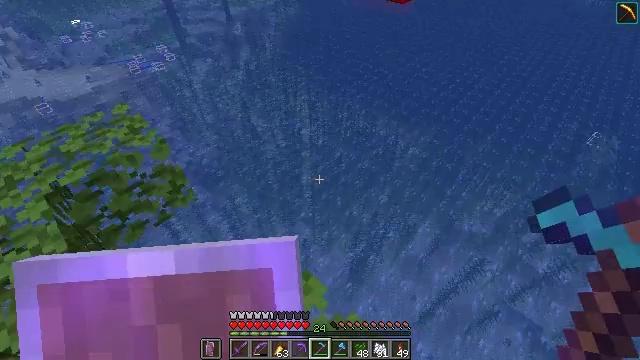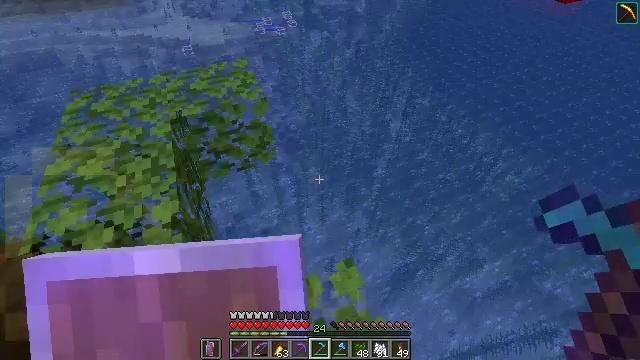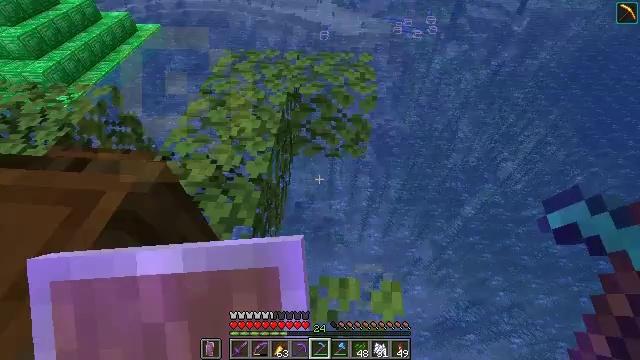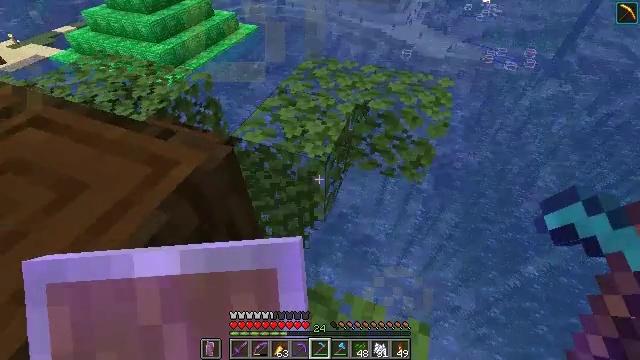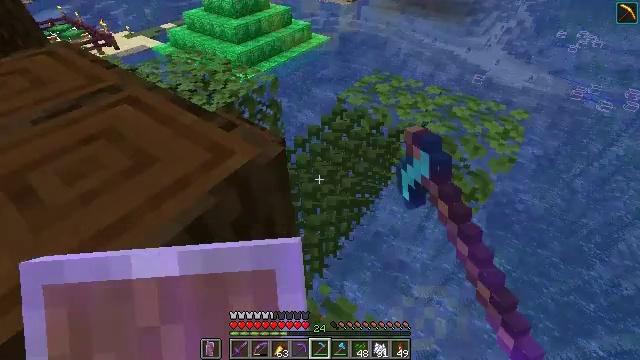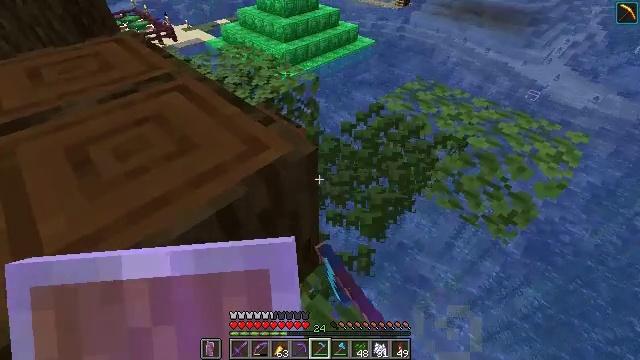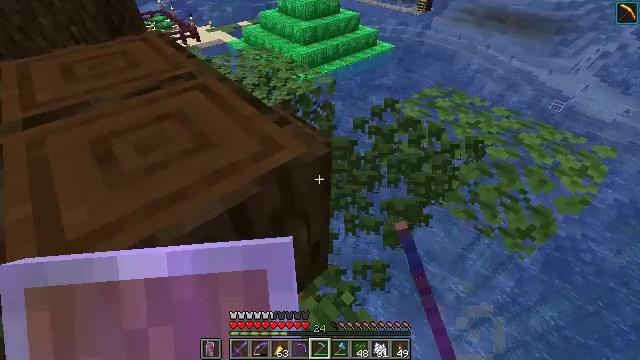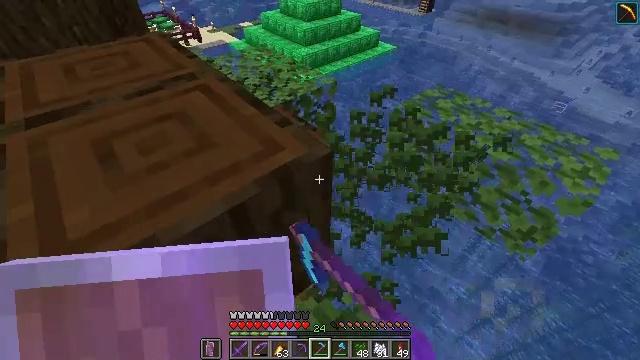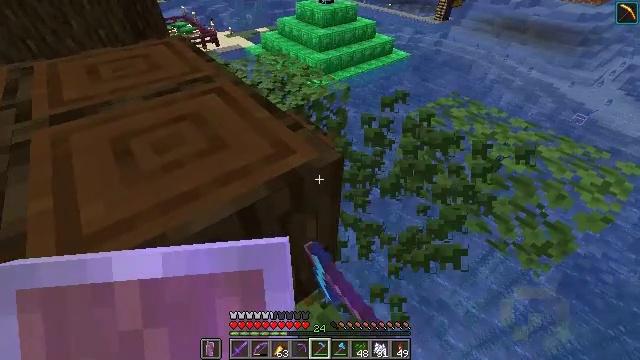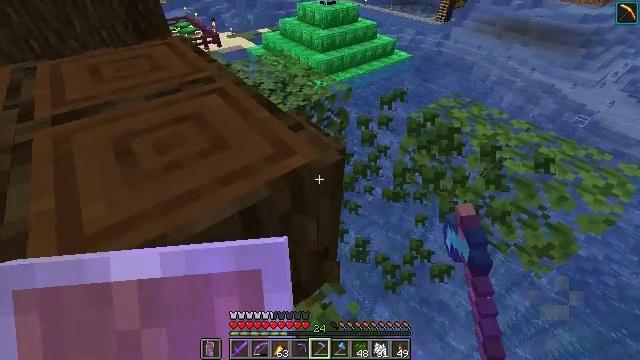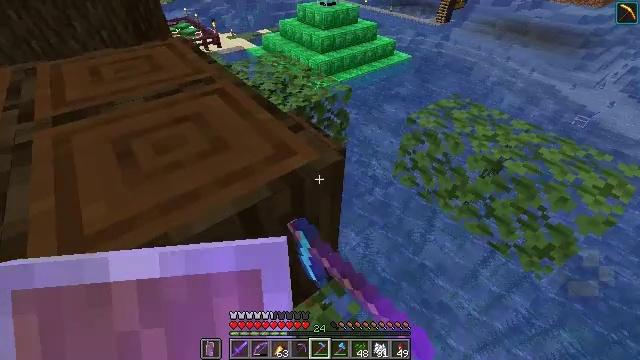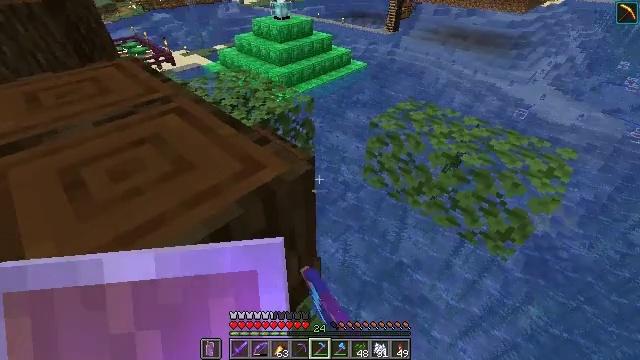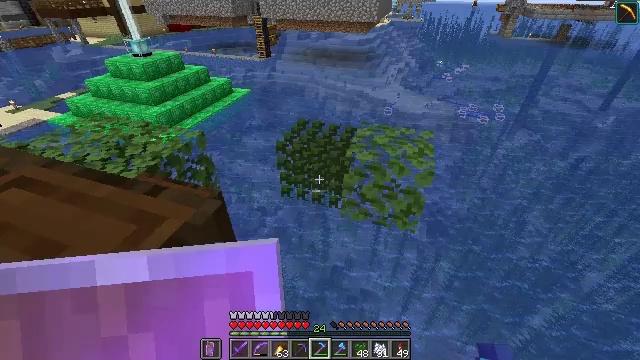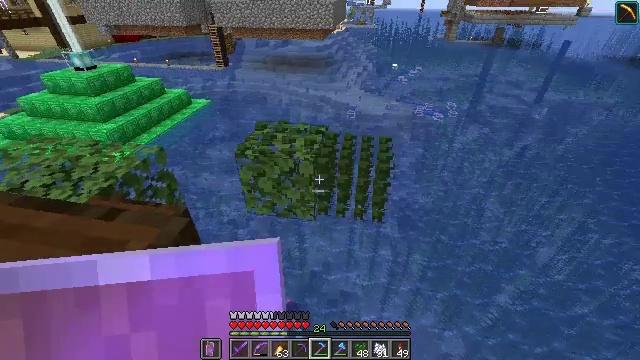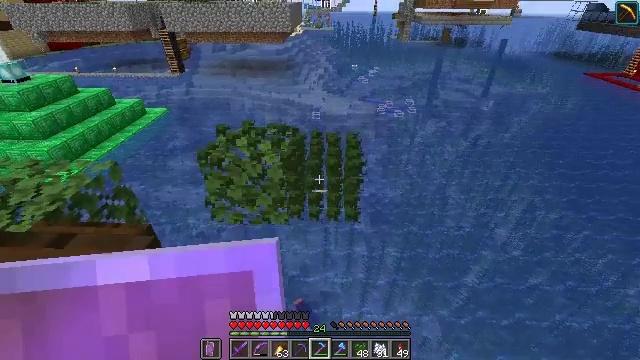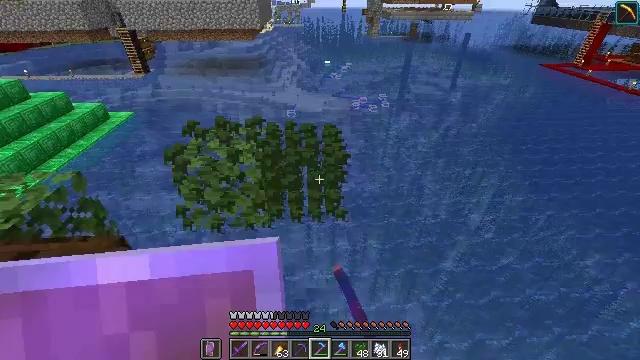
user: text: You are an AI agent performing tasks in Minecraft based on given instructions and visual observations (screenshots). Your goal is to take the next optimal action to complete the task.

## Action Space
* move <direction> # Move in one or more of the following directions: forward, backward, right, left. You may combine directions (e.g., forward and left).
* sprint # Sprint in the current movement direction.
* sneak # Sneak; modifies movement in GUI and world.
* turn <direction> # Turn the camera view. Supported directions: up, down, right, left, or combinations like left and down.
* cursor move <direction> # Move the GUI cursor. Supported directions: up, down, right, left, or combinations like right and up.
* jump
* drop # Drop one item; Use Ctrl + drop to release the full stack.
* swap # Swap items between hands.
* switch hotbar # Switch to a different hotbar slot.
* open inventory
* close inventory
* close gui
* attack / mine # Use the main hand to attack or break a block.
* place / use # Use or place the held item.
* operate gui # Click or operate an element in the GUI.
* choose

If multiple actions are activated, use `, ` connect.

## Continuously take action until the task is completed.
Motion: motion action
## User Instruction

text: Collect dark oak leaves by breaking them.
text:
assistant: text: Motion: turn left and down, attack / mine
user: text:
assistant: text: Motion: turn left, attack / mine
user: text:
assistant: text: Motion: turn left and up, attack / mine
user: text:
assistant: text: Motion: turn left and up, attack / mine
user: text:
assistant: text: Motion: turn left, attack / mine
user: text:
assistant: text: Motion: turn left, attack / mine
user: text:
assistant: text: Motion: attack / mine
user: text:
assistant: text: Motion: turn left and up, attack / mine
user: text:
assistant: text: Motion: attack / mine
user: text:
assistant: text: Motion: attack / mine
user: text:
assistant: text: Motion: turn right and up, attack / mine
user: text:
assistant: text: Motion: turn right and up, attack / mine
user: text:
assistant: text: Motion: turn right and up, attack / mine
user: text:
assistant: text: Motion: turn right, attack / mine
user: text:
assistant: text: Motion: turn right, attack / mine
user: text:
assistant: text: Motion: turn right and down, attack / mine
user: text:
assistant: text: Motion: turn right, attack / mine
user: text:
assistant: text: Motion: attack / mine
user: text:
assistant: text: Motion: attack / mine
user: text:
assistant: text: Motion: turn left, attack / mine
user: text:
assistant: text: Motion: turn left and up, attack / mine
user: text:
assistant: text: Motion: turn left and up
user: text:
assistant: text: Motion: turn left and up
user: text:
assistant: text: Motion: turn left
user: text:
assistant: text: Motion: no_op
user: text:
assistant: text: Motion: turn left
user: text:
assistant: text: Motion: turn left
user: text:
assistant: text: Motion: no_op
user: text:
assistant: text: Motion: move forward
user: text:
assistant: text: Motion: move forward, jump